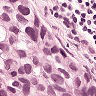
Metastatic tissue present: yes